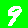
Digit: 9